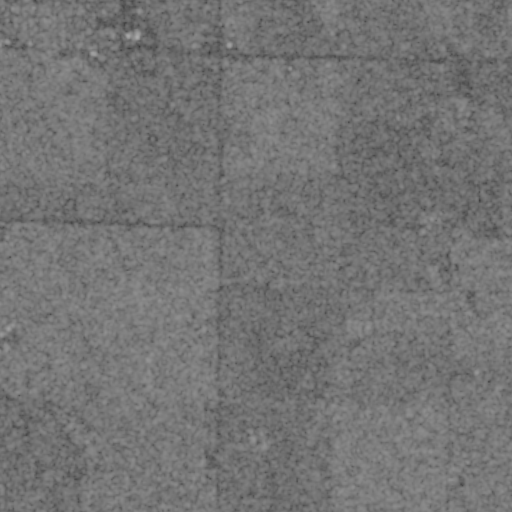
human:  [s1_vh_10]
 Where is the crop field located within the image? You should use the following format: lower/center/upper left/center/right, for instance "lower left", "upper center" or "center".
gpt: The crop field is located in the upper center of the image.
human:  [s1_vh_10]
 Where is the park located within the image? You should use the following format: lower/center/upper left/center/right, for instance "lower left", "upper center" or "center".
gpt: The park is located in the upper left of the image.
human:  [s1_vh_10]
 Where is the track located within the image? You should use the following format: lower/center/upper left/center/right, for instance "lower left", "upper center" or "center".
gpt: The track is located in the upper left of the image.
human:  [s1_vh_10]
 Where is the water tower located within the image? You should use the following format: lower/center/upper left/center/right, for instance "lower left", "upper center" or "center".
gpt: The water tower is located in the upper left of the image.
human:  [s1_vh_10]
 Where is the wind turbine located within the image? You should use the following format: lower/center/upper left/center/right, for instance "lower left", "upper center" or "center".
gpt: The wind turbine is located in the lower left of the image.
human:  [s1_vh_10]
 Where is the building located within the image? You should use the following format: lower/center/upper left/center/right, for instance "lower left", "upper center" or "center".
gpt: The building is located in the upper left of the image.
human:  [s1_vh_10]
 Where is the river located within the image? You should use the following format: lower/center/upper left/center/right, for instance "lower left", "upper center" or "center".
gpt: The river is located in the upper of the image.
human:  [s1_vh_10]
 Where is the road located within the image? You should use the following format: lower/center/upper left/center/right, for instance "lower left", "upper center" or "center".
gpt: There is no road in the image.

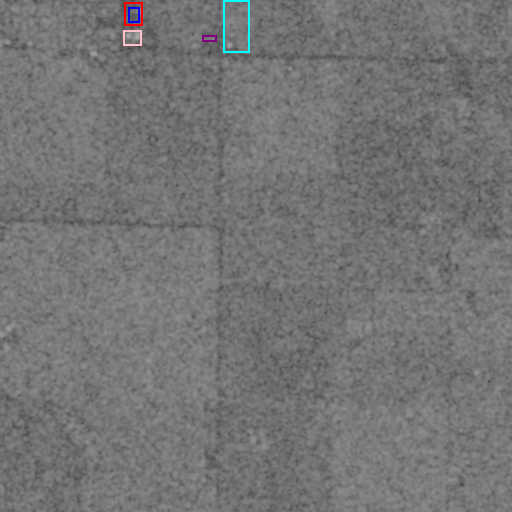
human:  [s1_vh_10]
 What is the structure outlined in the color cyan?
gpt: The structure outlined in cyan is a crop field.
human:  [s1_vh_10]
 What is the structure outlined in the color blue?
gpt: The structure outlined in blue is a park.
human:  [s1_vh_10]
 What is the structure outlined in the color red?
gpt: The structure outlined in red is a track.
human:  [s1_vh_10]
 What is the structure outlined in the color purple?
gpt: The structure outlined in purple is a building.
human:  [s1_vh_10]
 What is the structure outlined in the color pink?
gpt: The structure outlined in pink is a building.
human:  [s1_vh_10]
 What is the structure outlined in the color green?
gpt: There is no green outline.